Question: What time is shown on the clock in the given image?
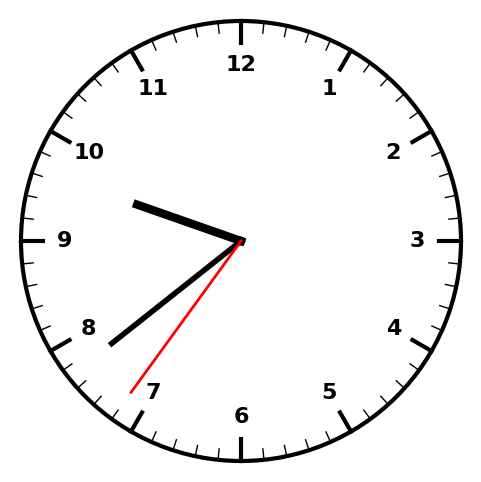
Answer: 09:38:36